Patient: sex M, age 66
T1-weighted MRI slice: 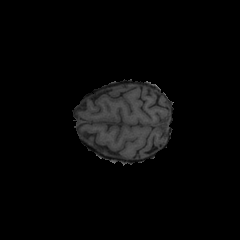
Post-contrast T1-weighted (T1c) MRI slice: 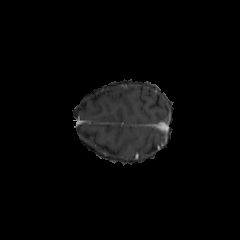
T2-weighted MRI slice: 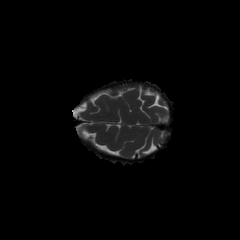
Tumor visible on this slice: no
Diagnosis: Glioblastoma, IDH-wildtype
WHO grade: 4